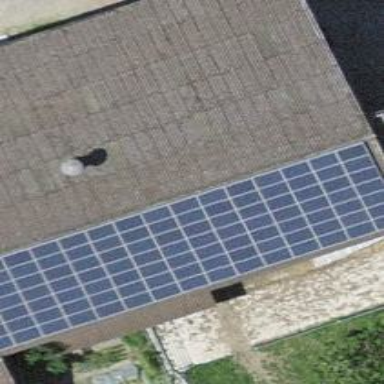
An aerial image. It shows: Solar power generator using photovoltaic method with solar photovoltaic panel types.